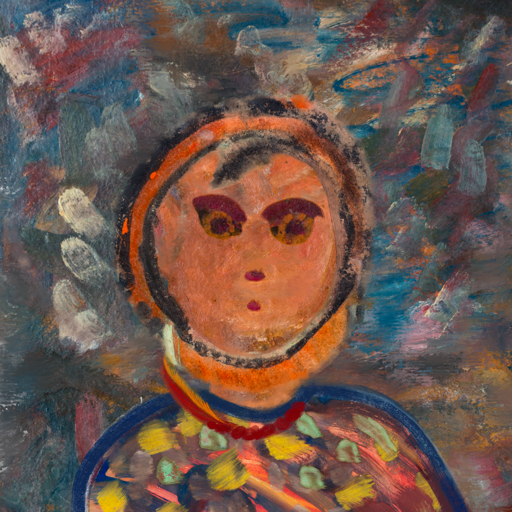
Background: Boggyland, Head And Neck Front: Boggyland, Face Front: Doll, Bust: Mother_And_Son_Mother, Hair Front: Childish, Head Accessory: Blank, Second Necklace: Blank, Necklace: Pipe, Baby: Blank